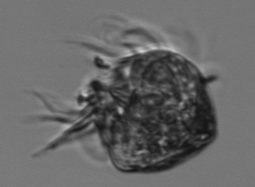
Label: Strombidium_morphotype1